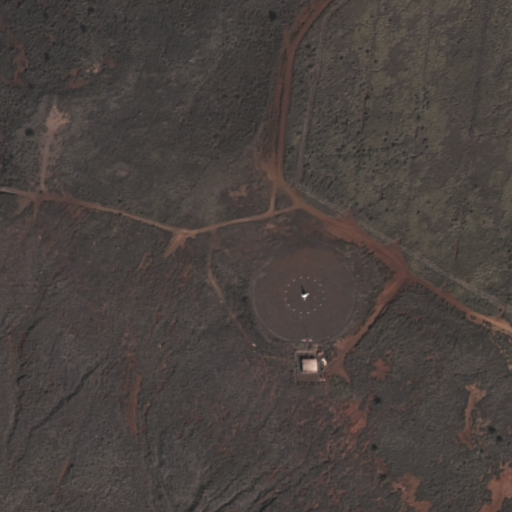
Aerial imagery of mountain in Hawaii named Puʻuʻulaʻula containing only unknown